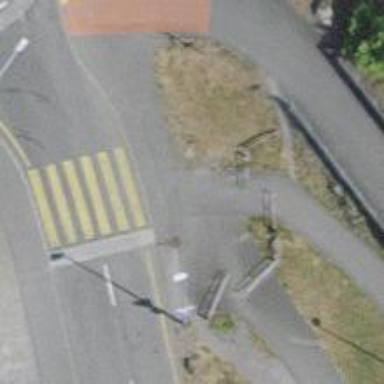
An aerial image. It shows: Kerb serving as barrier.